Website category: sports
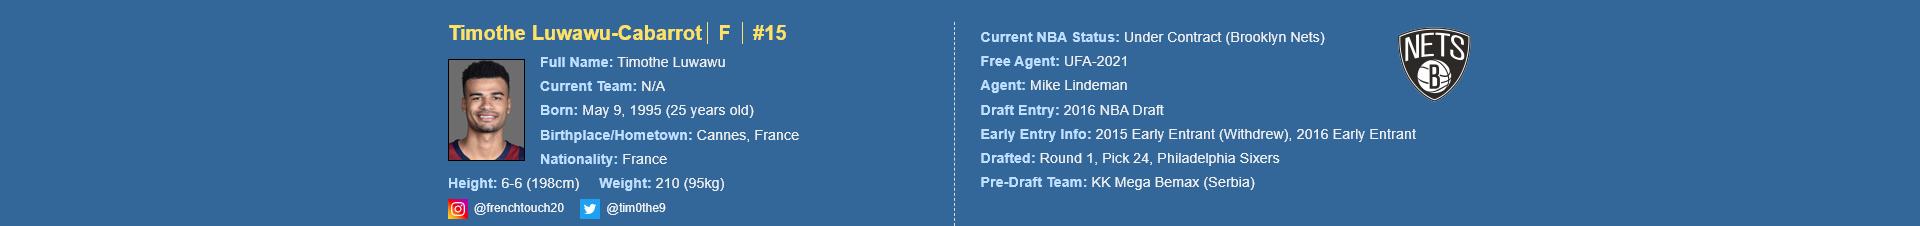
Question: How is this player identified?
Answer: Timothe Luwawu-Cabarrot

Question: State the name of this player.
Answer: Timothe Luwawu-Cabarrot

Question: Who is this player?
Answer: Timothe Luwawu-Cabarrot

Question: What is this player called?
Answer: Timothe Luwawu-Cabarrot

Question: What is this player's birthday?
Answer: May 9, 1995

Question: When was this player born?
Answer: May 9, 1995

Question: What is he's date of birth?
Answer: May 9, 1995

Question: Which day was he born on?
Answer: May 9, 1995

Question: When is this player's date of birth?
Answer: May 9, 1995

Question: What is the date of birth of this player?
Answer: May 9, 1995

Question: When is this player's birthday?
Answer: May 9, 1995

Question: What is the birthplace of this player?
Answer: Cannes, France

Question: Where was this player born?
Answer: Cannes, France

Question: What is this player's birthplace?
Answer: Cannes, France

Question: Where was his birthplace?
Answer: Cannes, France

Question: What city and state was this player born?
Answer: Cannes, France

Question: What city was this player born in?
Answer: Cannes, France

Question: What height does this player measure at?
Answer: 6-6 (198cm)

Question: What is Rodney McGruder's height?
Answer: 6-6 (198cm)

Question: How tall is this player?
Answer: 6-6 (198cm)

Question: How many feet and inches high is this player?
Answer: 6-6 (198cm)

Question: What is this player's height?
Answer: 6-6 (198cm)

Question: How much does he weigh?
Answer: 210 (95kg)

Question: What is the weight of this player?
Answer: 210 (95kg)

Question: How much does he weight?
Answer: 210 (95kg)

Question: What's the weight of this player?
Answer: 210 (95kg)

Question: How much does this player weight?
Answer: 210 (95kg)

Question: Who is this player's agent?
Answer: Mike Lindeman

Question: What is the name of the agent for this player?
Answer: Mike Lindeman

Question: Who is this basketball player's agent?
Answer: Mike Lindeman

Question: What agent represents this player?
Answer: Mike Lindeman